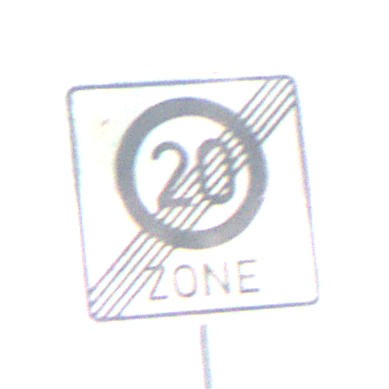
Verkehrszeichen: EndeZone20
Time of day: MorningAfternoon
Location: Outdoor (Urban)
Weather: Clear
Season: NotSpecified
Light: Natural